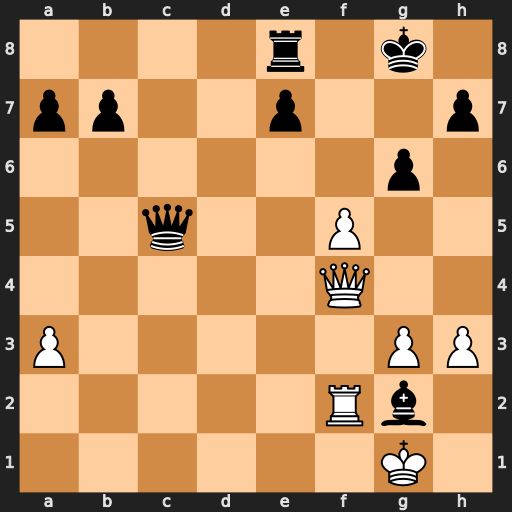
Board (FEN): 4r1k1/pp2p2p/6p1/2q2P2/5Q2/P5PP/5Rb1/6K1
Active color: w
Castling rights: -
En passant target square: -
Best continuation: fxg6 Bd5 Qh6 hxg6 Qxg6+